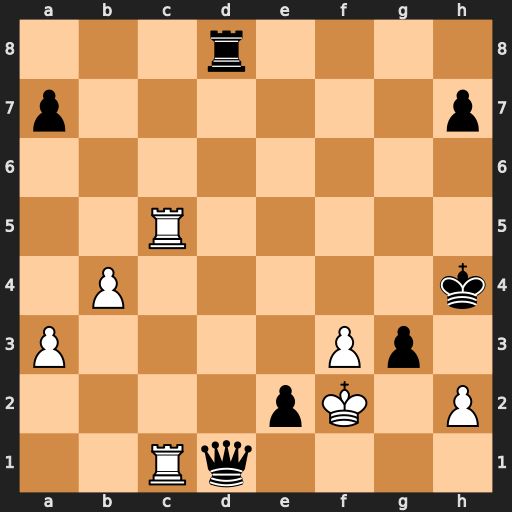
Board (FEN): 3r4/p6p/8/2R5/1P5k/P4Pp1/4pK1P/2Rq4
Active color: w
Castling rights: -
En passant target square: -
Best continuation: hxg3+ Kh3 Rh5#